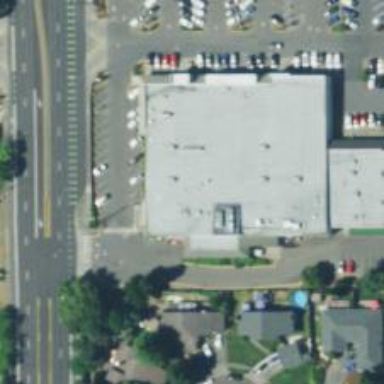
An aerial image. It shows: Pharmacy providing healthcare services.